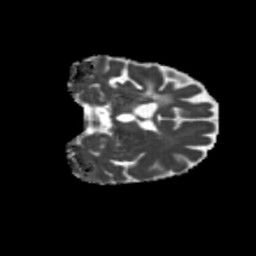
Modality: MD
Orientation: coronal
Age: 50
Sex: female
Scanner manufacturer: siemens
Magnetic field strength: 3 T
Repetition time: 5.25 s
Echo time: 0.08 s